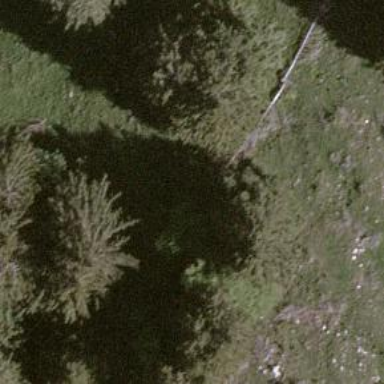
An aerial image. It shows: Single tag "natural: tree."